Interaction volume radius: 5 \u00c5
Interaction volume height: 10 \u00c5
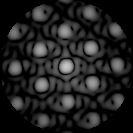
Disorder parameter: 0.1238